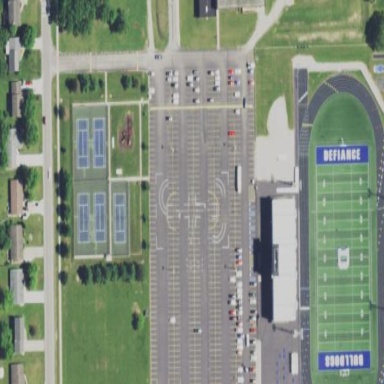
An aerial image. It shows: Parking area.